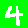
Digit: 4